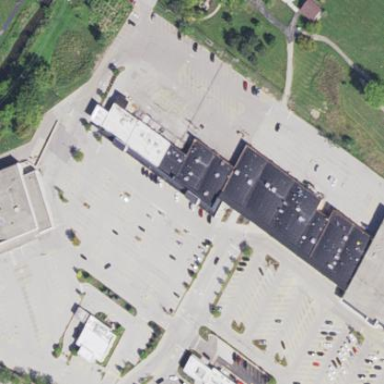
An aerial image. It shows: Retail area.